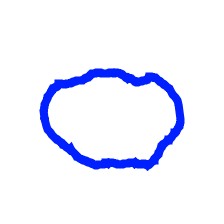
Shape: circle